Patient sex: M
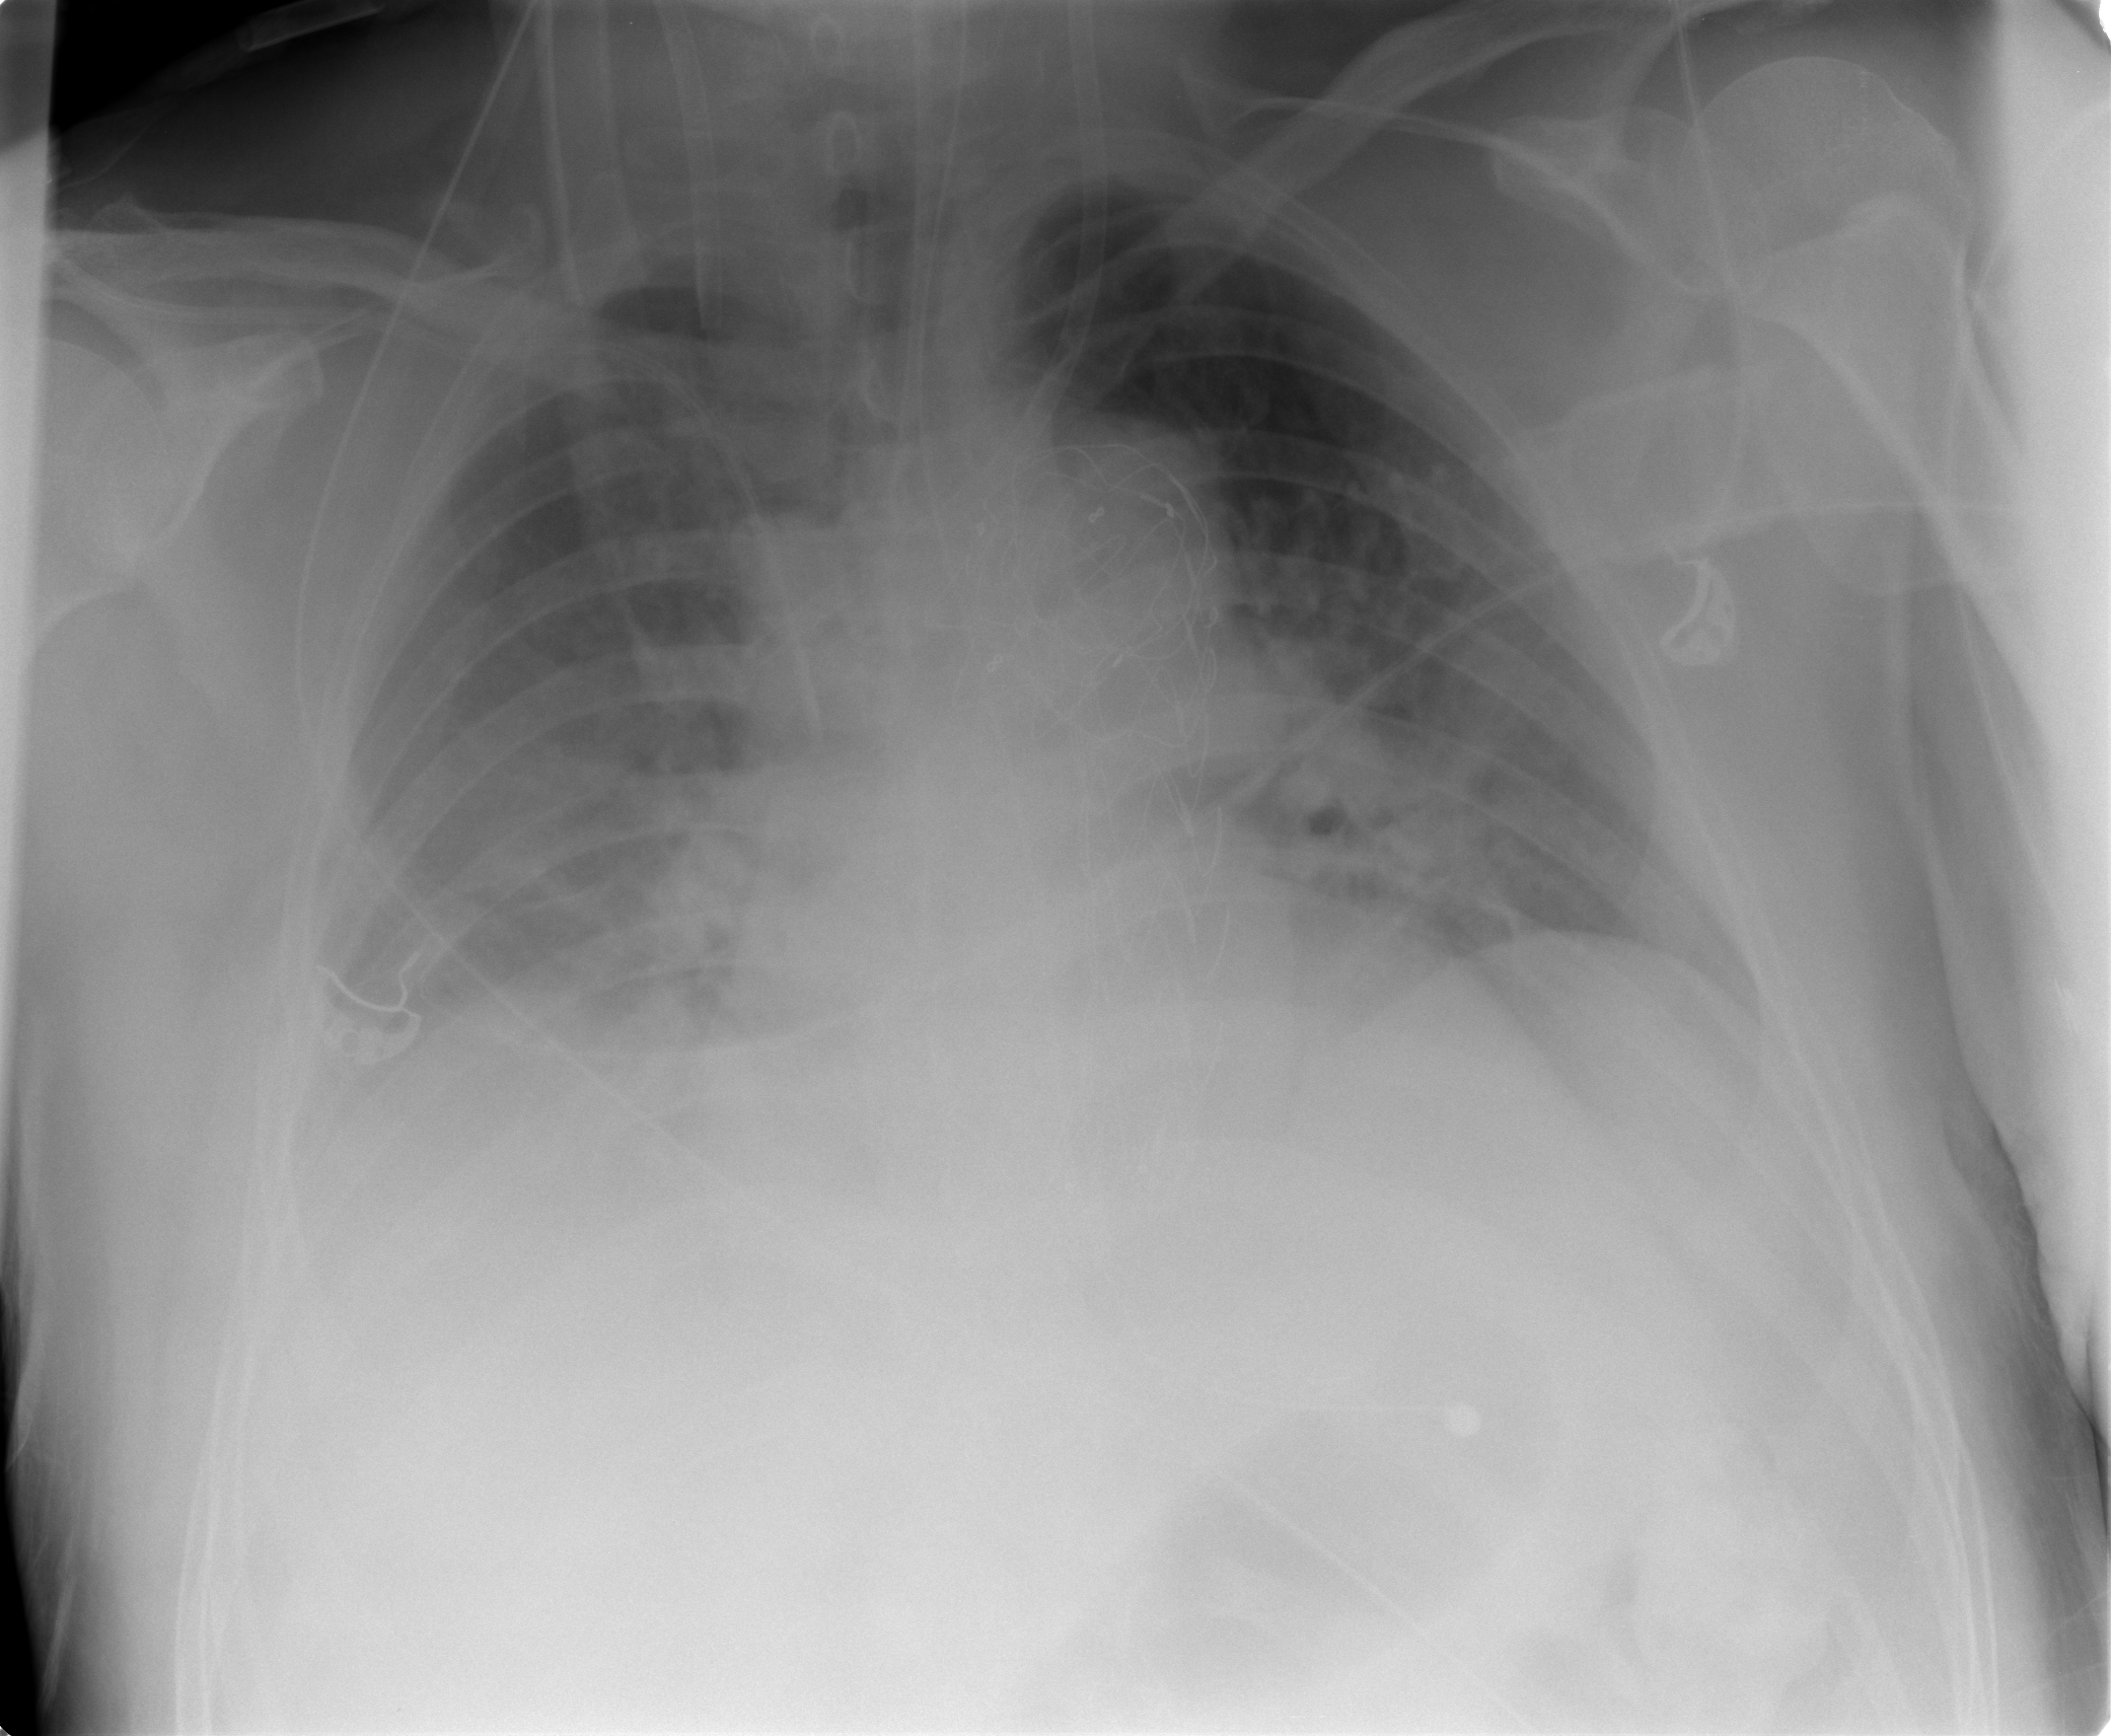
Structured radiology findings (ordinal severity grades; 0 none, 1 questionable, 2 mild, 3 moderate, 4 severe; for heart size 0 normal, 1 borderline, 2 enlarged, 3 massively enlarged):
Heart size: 2
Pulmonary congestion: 3
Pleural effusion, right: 2
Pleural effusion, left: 0
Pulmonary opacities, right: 3
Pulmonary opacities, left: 2
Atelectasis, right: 2
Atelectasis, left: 2